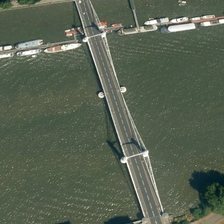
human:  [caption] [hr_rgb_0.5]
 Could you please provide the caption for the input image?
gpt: some boats are in a river with a bridge over it .

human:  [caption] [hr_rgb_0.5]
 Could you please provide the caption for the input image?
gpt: some boats are in a river with a bridge over it .

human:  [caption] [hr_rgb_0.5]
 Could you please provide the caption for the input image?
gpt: some boats are in a river with a bridge over it .

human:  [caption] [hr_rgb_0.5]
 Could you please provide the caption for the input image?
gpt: some boats are in a river with a bridge over it .

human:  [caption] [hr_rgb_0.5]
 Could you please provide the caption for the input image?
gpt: some boats are in a river with a bridge over it .